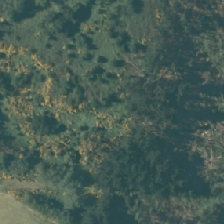
Land cover: grose_broom